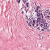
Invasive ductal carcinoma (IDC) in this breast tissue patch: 0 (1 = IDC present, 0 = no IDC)